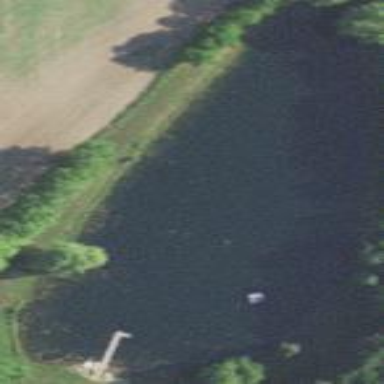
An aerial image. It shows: Serene pond surrounded by nature.